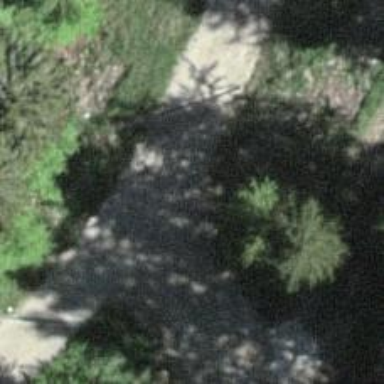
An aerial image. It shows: Well-maintained track road with grade 1 tracktype.